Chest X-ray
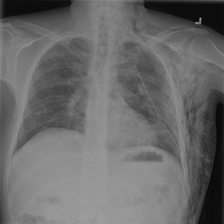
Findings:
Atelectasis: negative
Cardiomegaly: negative
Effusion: negative
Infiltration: negative
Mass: negative
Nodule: negative
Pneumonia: negative
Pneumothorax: positive
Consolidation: negative
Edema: negative
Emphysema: positive
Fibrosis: negative
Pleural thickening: negative
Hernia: negative